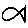
Label: fish